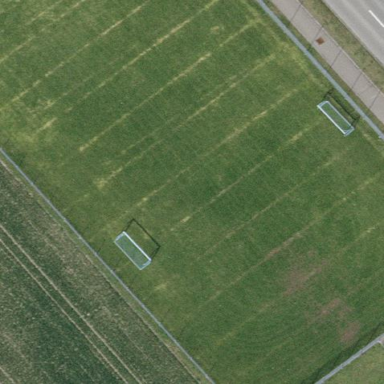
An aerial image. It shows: Grass pitch used for soccer.